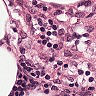
Metastatic tissue present: no